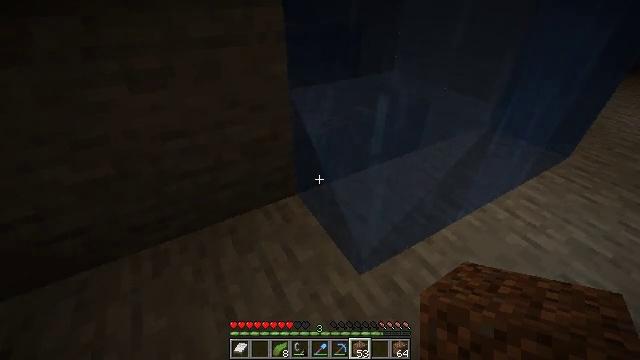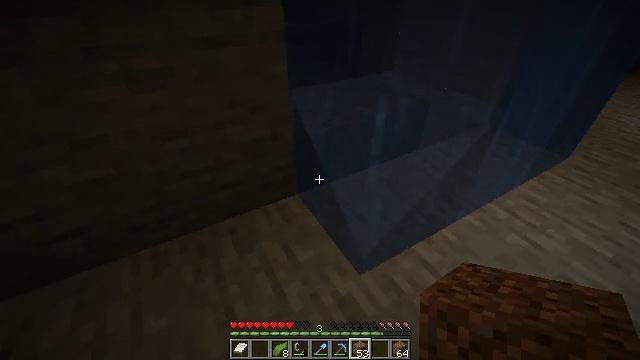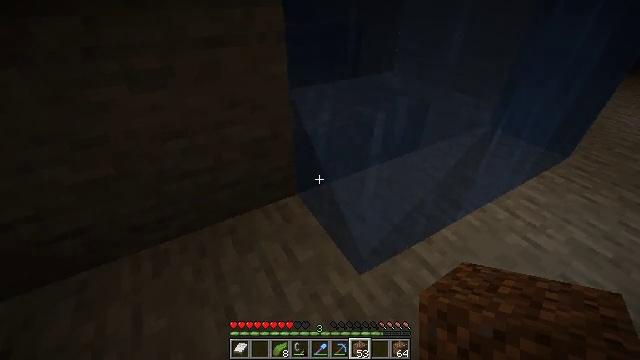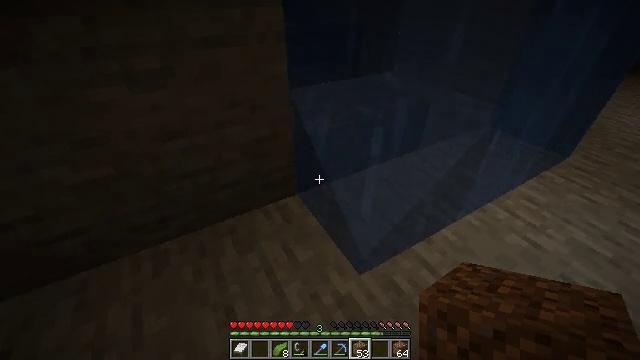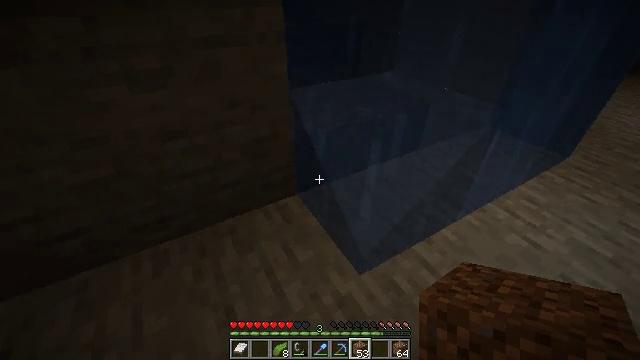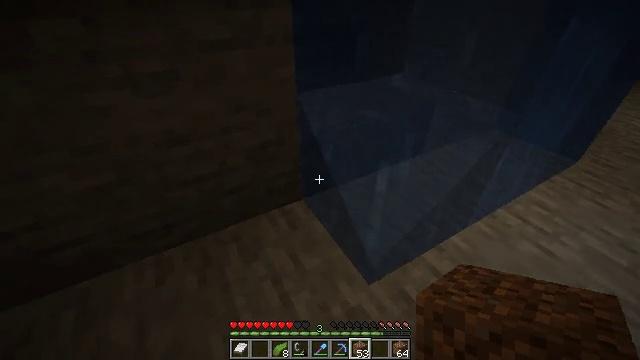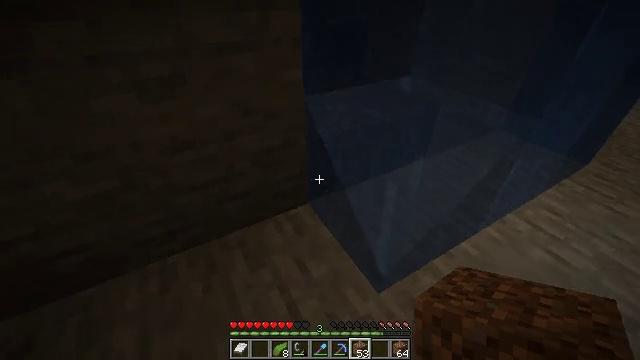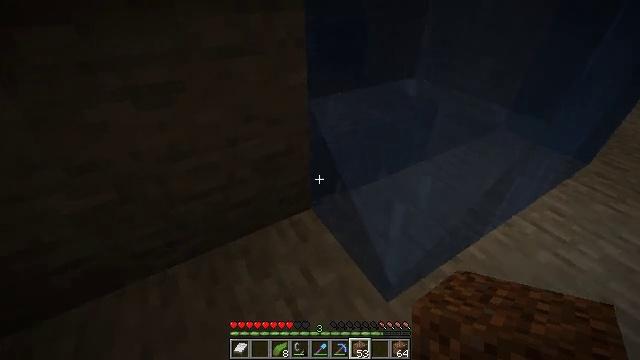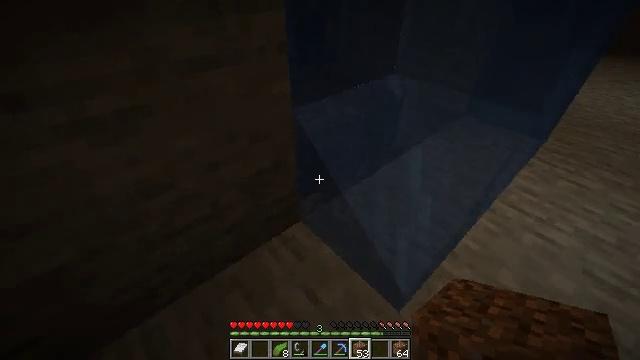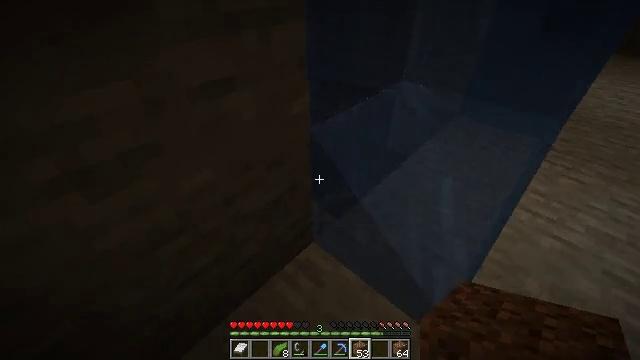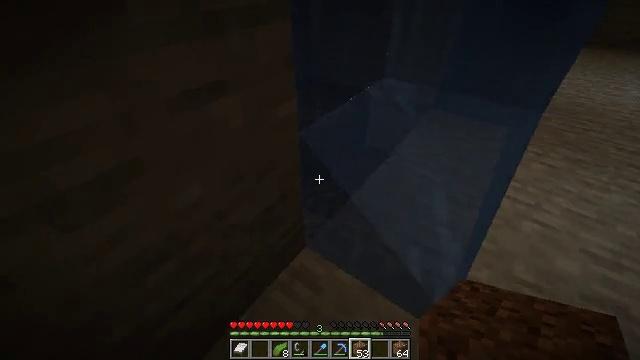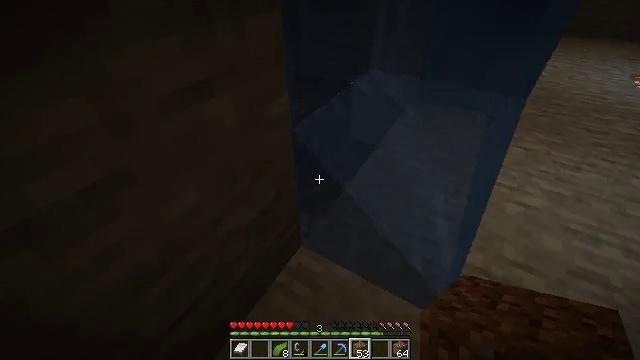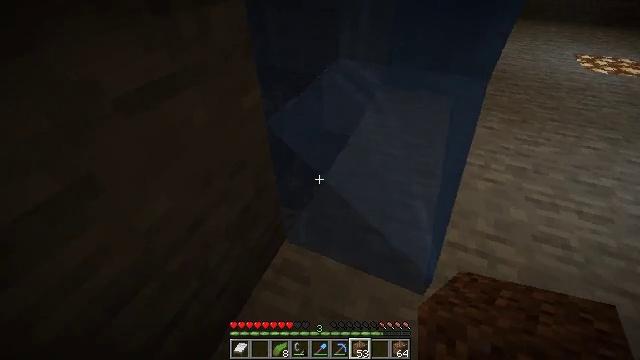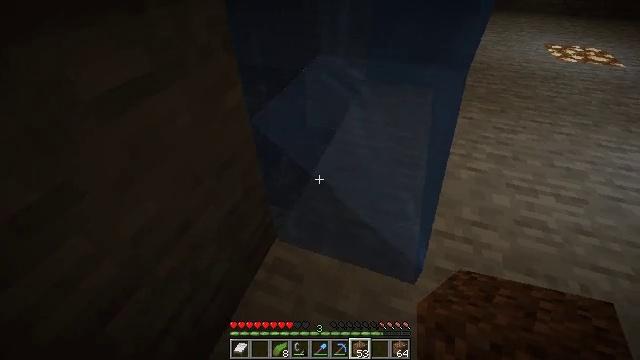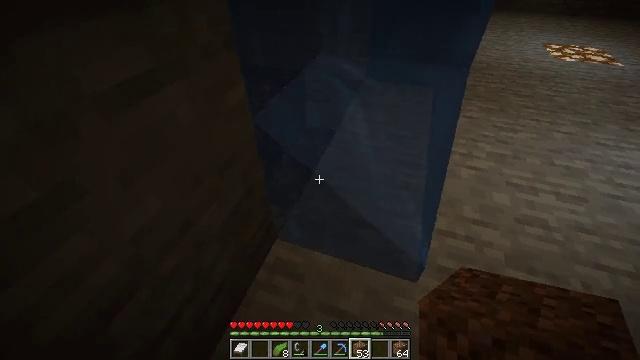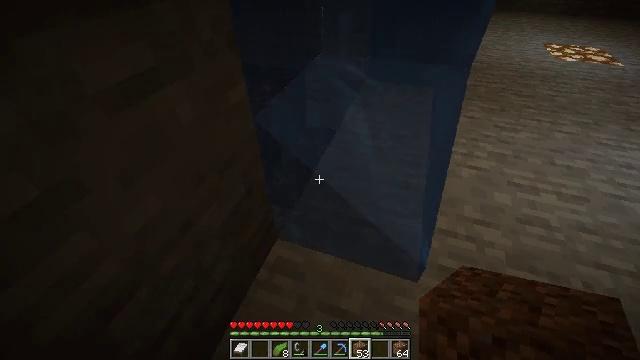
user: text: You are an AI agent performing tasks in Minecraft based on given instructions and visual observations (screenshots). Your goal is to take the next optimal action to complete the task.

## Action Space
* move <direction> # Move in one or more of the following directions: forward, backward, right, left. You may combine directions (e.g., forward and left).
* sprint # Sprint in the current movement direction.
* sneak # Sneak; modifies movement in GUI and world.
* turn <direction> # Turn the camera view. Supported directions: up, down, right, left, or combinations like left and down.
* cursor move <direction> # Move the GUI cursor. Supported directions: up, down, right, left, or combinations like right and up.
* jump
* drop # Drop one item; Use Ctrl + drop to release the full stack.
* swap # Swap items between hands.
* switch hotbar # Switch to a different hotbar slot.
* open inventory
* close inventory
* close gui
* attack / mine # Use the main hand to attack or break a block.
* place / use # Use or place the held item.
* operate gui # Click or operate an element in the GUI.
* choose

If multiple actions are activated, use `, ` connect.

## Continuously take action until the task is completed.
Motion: motion action
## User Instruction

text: Break soul sand to slow down mobs.
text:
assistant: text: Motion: no_op
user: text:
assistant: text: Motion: no_op
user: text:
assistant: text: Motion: no_op
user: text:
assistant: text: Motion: no_op
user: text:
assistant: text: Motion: move forward and move left
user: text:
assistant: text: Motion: move forward and move left
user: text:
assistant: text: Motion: move forward and move left, turn right
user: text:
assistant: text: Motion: move forward and move left, turn right and down
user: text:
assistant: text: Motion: move forward and move left, turn right
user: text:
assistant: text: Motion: turn right
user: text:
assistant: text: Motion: turn right and down
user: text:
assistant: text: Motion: turn right and down
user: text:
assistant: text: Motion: turn right
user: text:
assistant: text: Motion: no_op
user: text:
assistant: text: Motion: no_op
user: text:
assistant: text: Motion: no_op
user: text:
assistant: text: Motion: no_op
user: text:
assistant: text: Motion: no_op
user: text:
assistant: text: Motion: no_op
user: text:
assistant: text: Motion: no_op
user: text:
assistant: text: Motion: no_op
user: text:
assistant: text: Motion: no_op
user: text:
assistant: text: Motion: no_op
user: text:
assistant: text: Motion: no_op
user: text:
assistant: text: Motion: no_op
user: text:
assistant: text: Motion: no_op
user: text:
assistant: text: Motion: no_op
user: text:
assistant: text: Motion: no_op
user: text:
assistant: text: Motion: no_op
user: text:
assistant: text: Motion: no_op